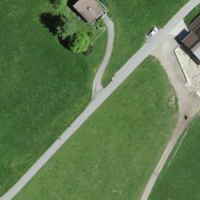
EUNIS habitat code: 24
Species observed at this site:
Phoenicurus ochruros